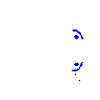
Particle: kaon